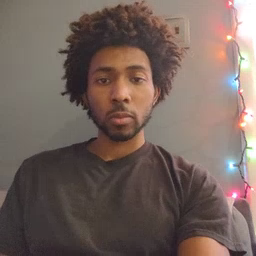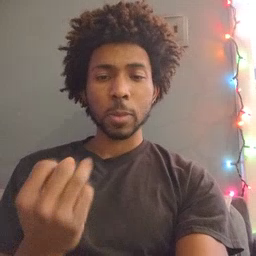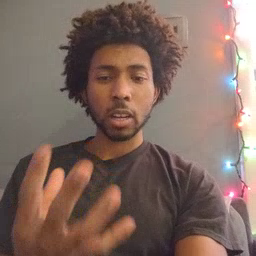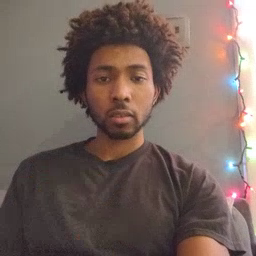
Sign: many